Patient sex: M
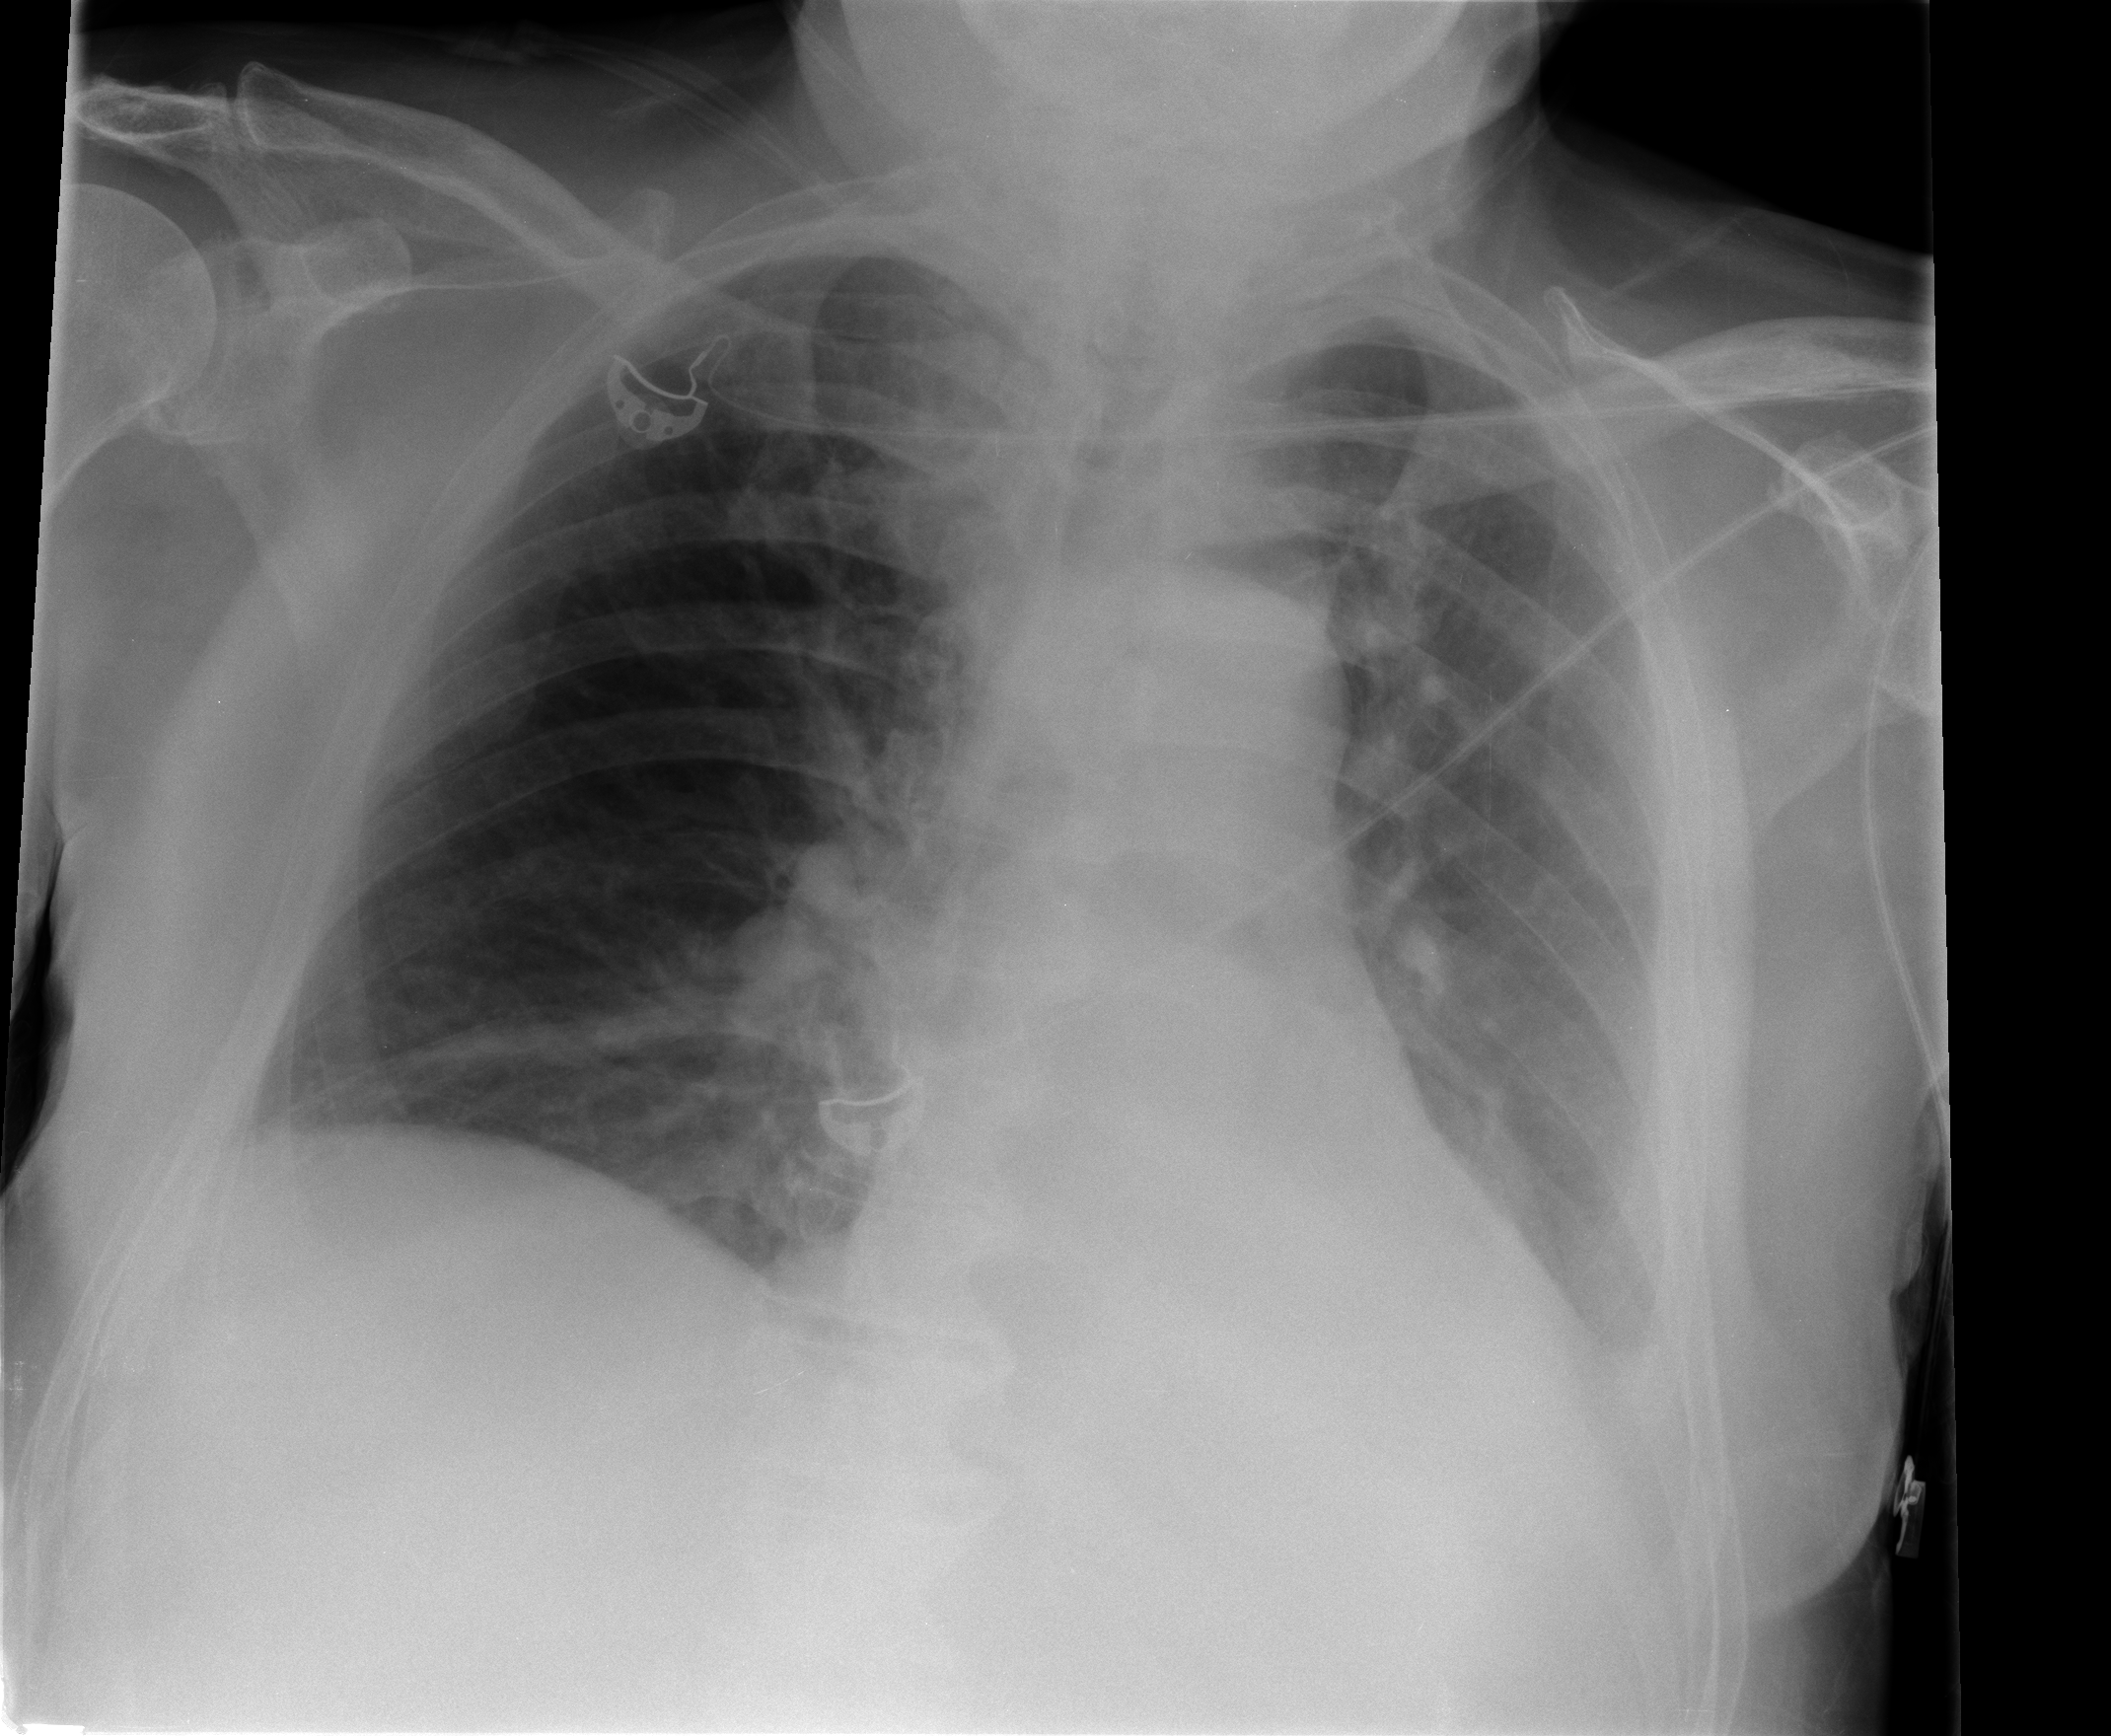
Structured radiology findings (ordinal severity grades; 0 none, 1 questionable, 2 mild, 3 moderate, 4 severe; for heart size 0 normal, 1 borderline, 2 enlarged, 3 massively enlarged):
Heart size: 0
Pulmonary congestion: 1
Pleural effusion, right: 0
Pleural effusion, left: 1
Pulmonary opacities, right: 1
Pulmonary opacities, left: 1
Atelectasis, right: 2
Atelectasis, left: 2